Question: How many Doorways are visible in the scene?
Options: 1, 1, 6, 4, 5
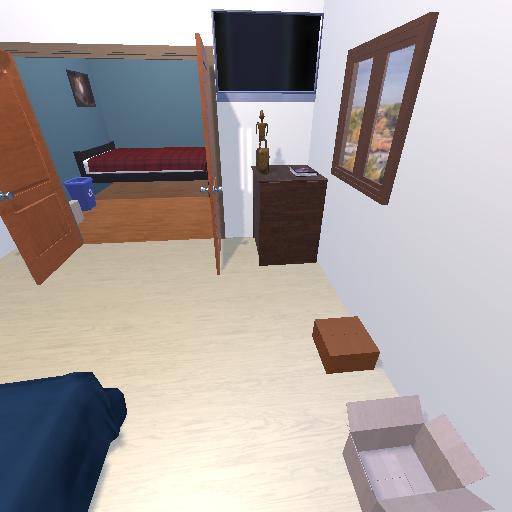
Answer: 1